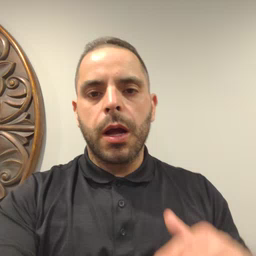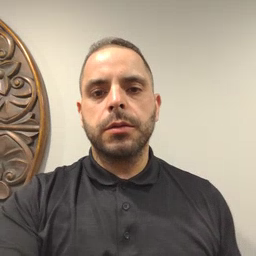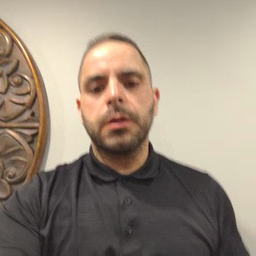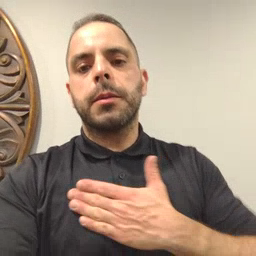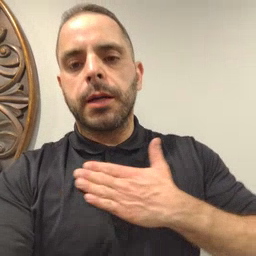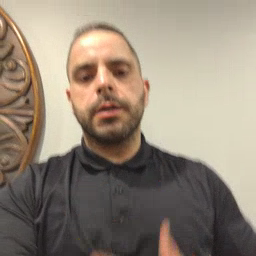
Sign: please